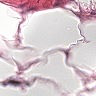
Metastatic tissue present: no